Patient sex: F
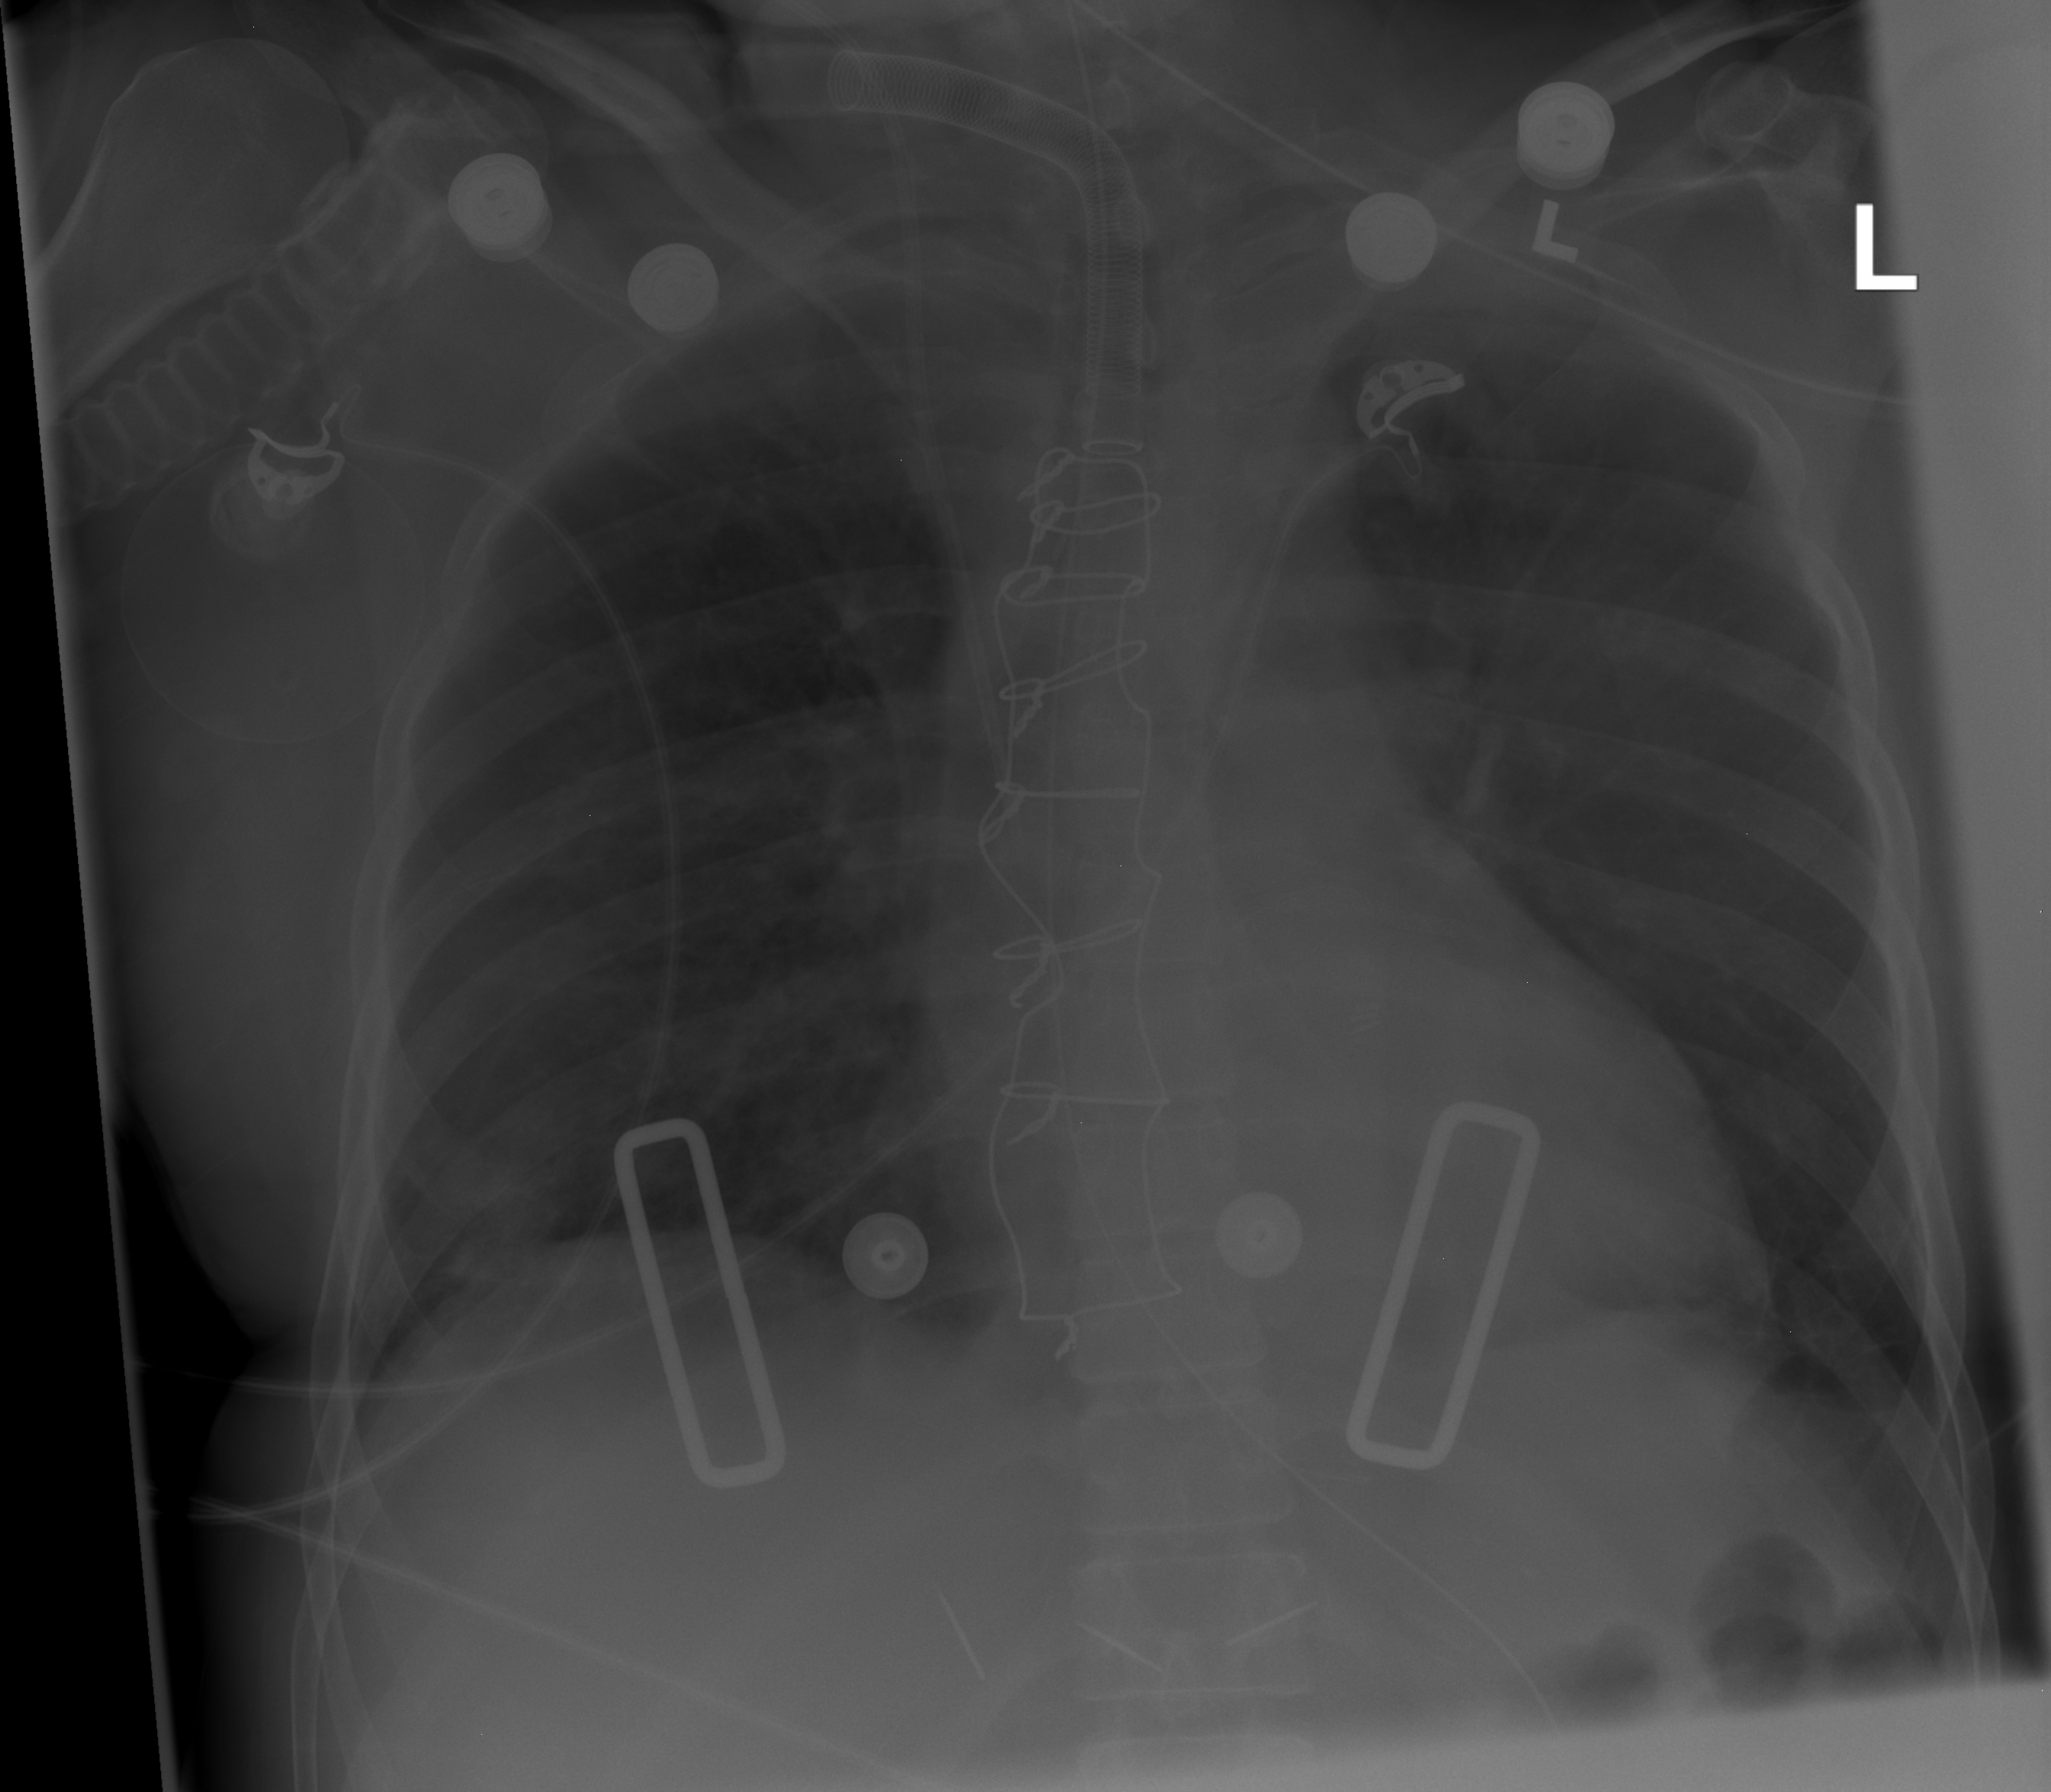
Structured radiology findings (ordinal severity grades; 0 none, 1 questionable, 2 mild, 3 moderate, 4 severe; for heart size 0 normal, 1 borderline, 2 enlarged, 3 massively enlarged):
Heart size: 2
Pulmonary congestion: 2
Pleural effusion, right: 0
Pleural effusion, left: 2
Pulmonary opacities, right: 0
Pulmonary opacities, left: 0
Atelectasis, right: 2
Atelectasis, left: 2